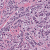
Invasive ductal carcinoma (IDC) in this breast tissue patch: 1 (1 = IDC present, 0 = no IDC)